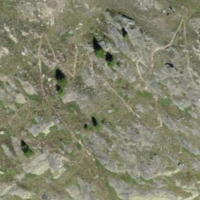
EUNIS habitat code: 31
Species observed at this site:
Bistorta vivipara